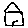
Label: house